Question: As shown in this image:

I have a set of line segments. I want to check which line-segments intersect with the perpendicular line drawn from a given point (x0,y0).
(E.g.: AB passes the check and BC does not.)
The only information I've got is two points of the line-segment, (x1,y1), (x2,y2), and the target point (x0,y0).
Is it possible to derive a simple formula using these three points?
Thanks in advance.
umanga
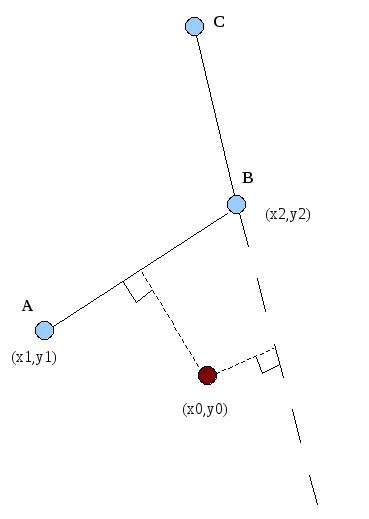
Answer: As background, if you need to, you can read up on <URL>.
Define the vectors =(x0,y0)-(x1,y1) and =(x2,y2)-(x1,y1).
Then the intersection point is
(x1,y1) + (()/())
The intersection point will be on the line segment if the scalar value ()/() is between 0 and 1.